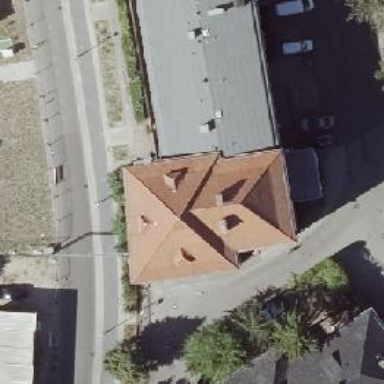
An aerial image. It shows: View of roof with edges.